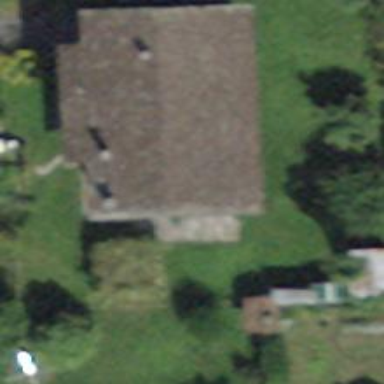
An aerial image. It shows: Detached building.